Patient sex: F
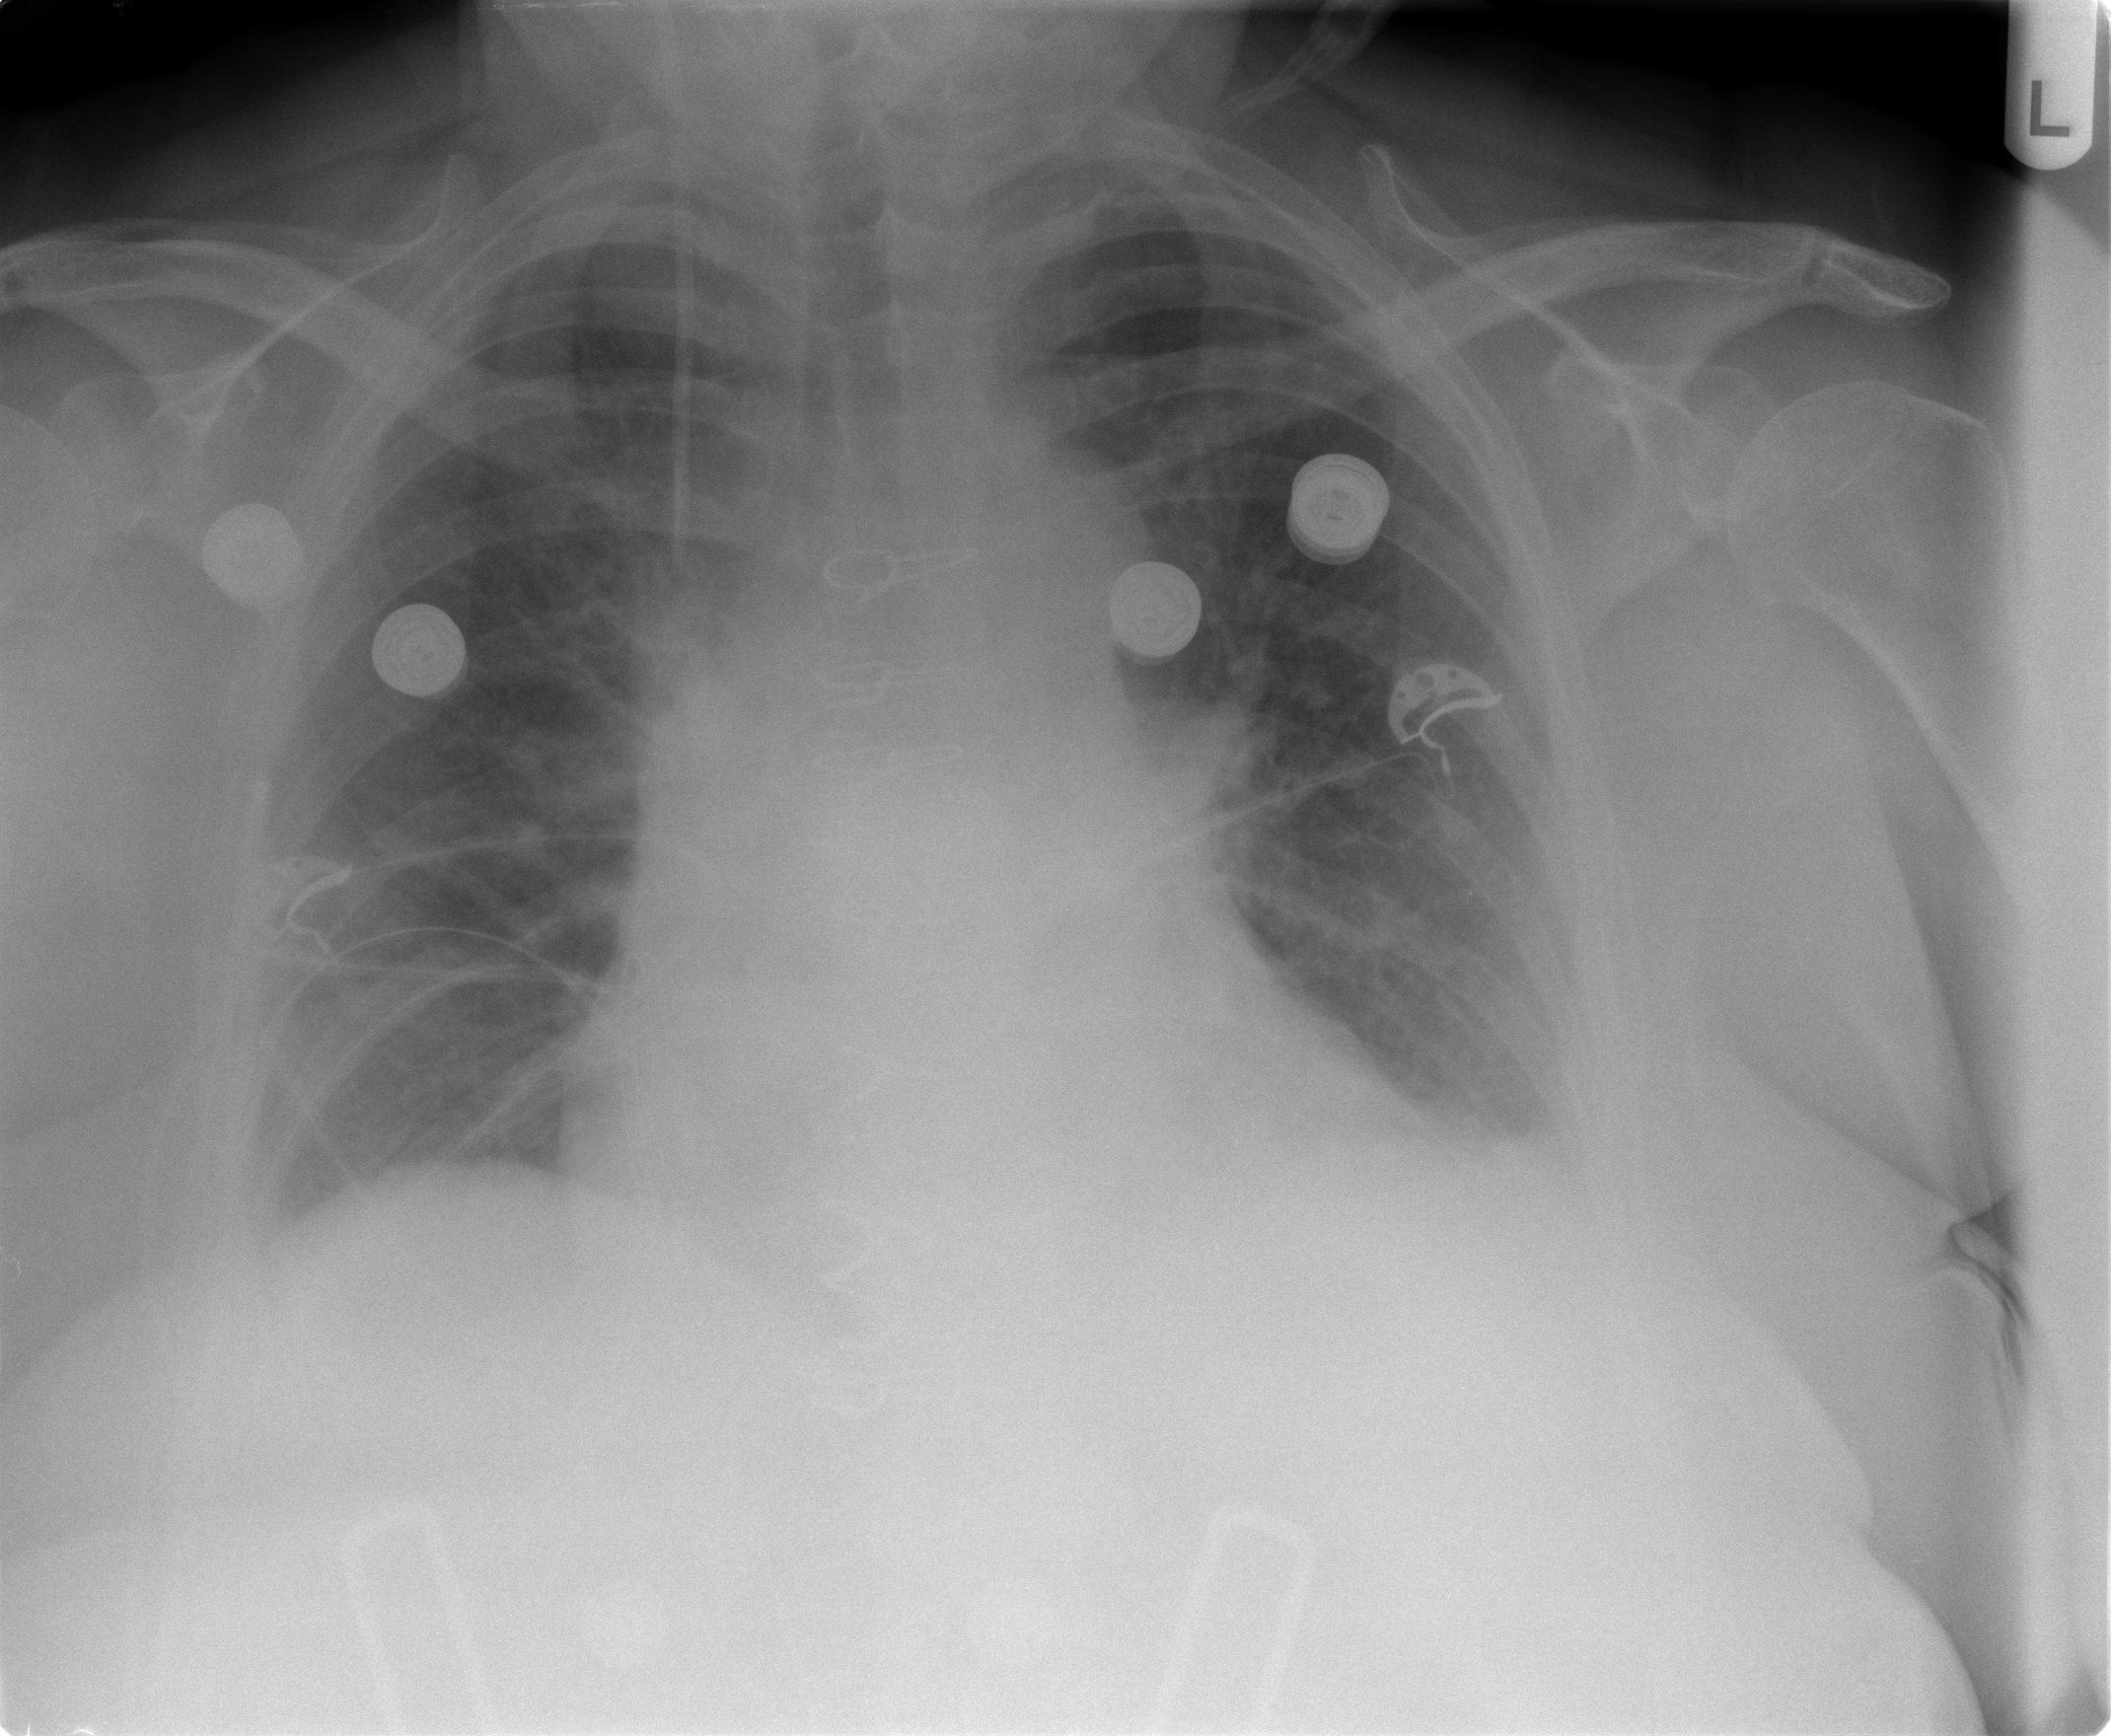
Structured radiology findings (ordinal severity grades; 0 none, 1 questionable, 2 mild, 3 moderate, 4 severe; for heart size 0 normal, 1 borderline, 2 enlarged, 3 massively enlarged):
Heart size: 1
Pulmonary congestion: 1
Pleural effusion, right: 1
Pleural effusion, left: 2
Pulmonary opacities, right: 0
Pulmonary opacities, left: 0
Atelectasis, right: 1
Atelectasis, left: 2